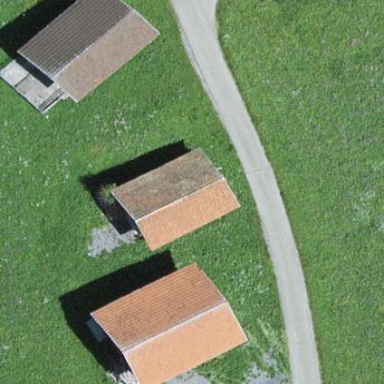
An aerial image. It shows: Stable.